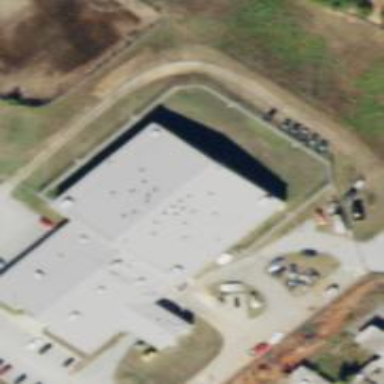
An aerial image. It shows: Prison building.